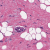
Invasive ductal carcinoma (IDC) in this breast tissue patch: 0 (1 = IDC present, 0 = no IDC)